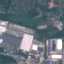
Label: Industrial